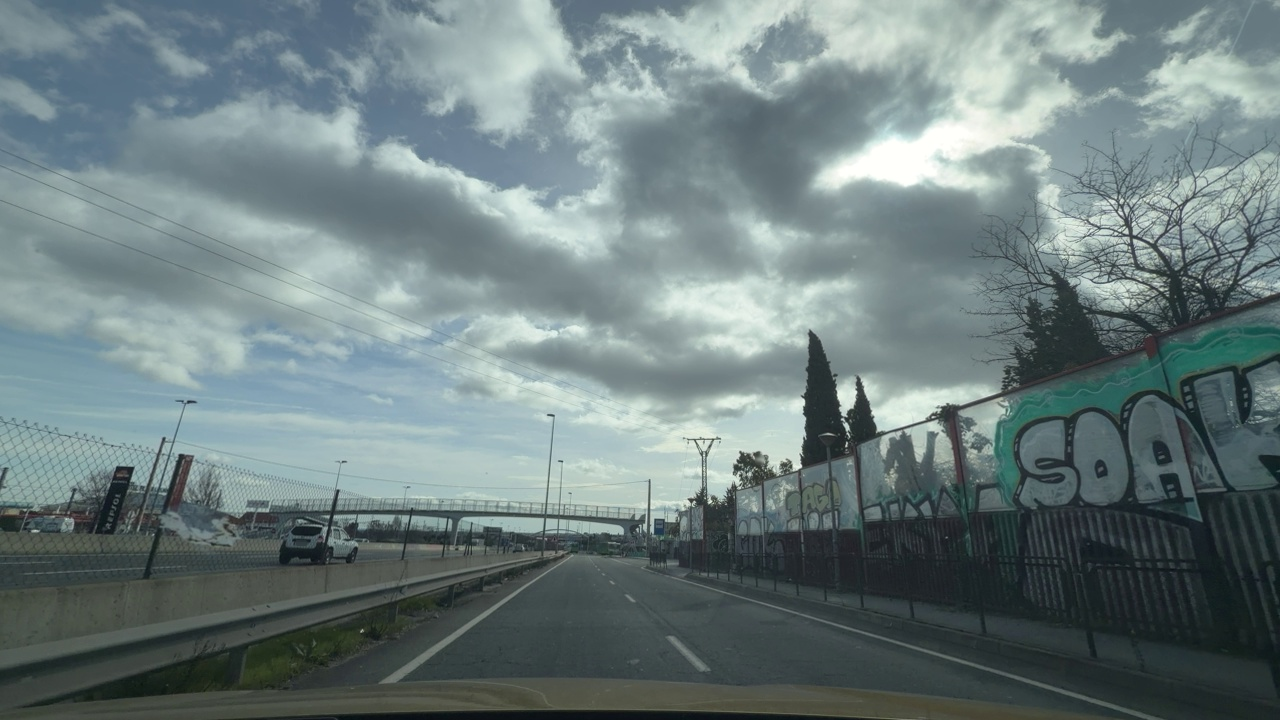
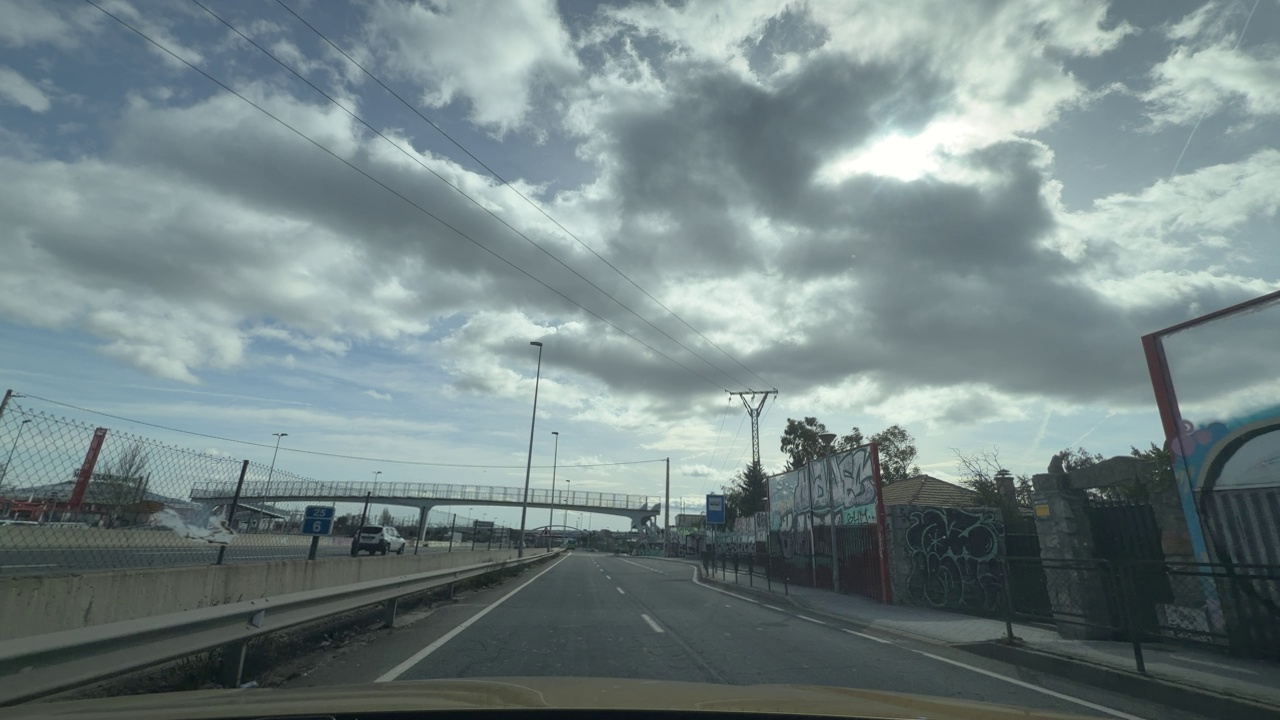
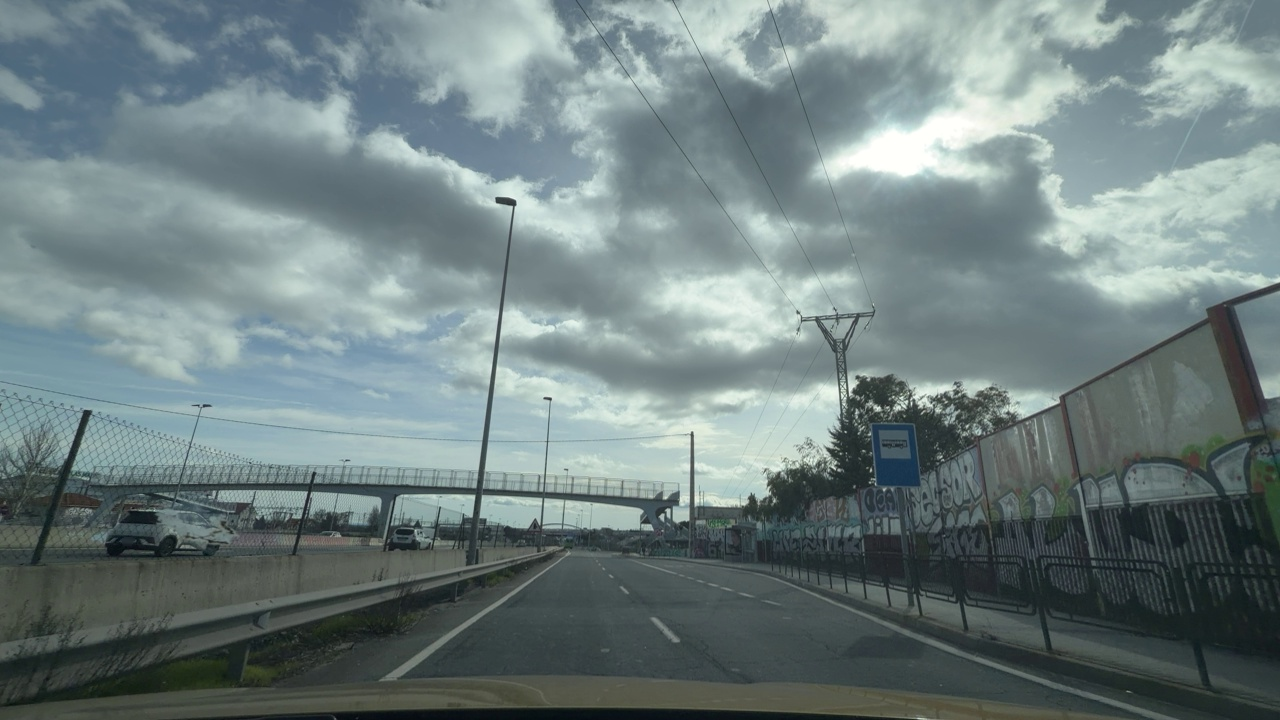
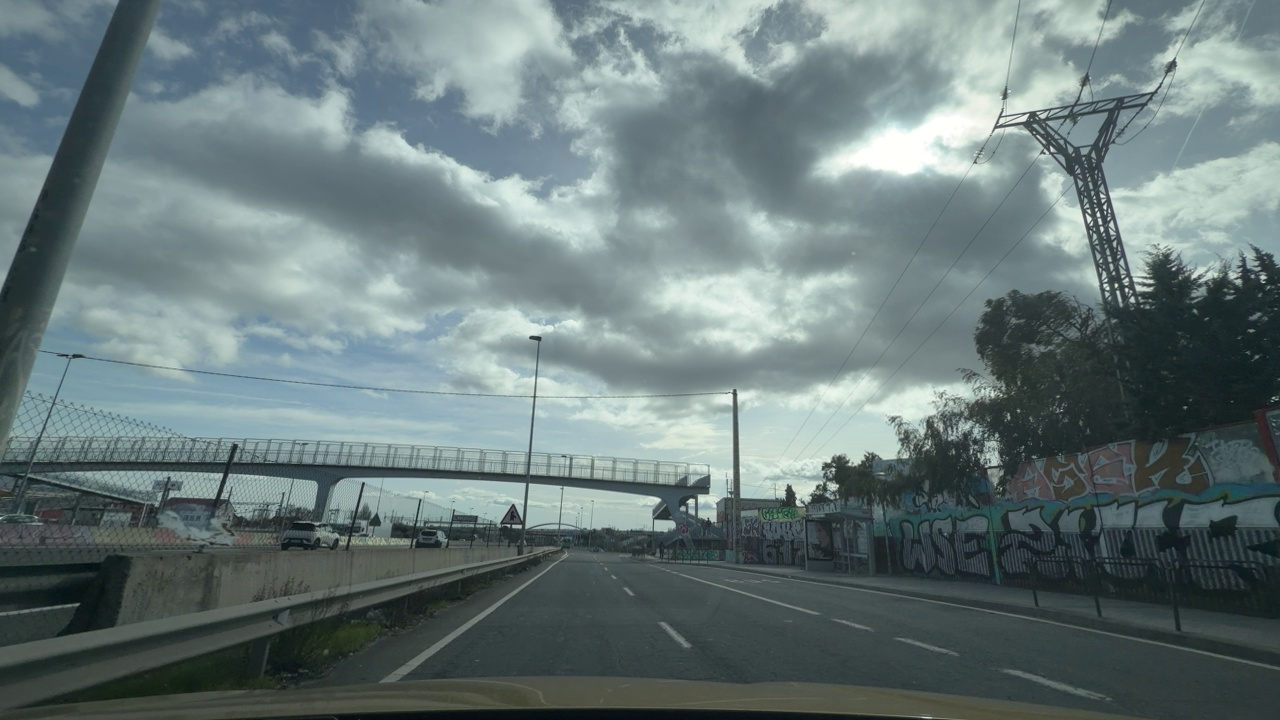
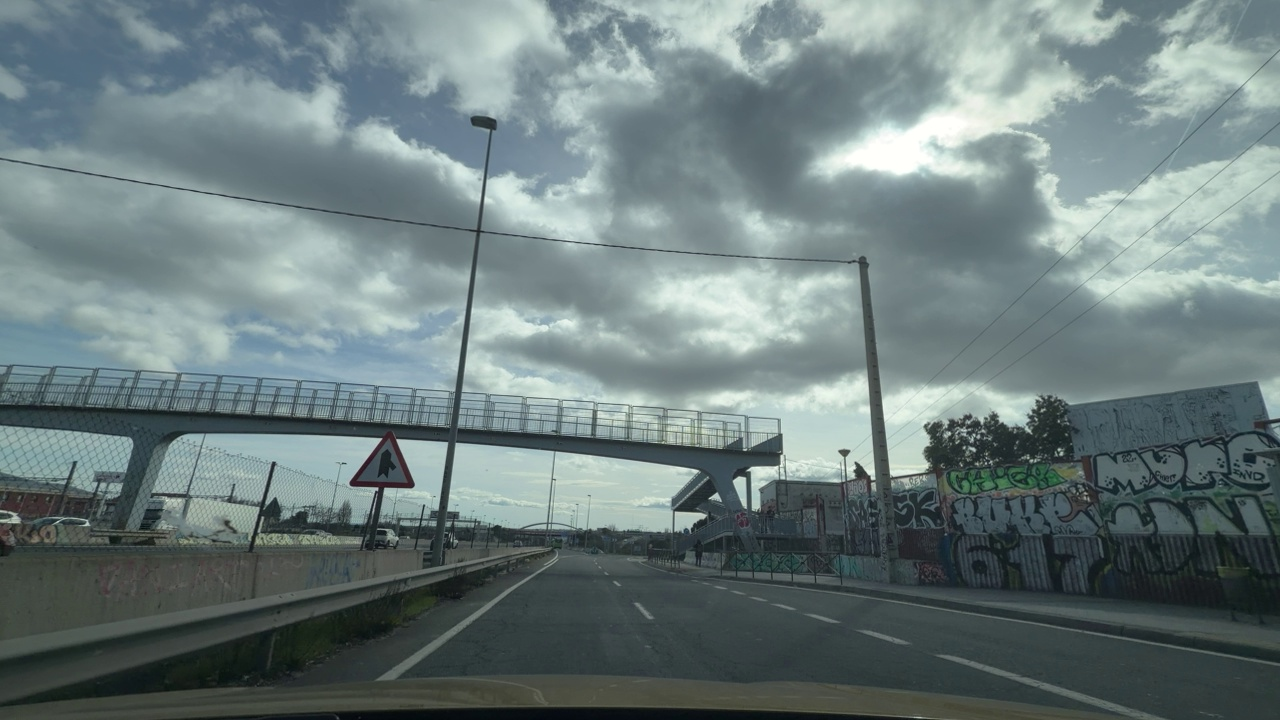
Situation: empty
Question: Are pedestrians or cyclists moving alongside the ego vehicle on the left side?
Answer: No
Reasoning: Nothing on the left side.

Situation: empty
Question: Is the ego vehicle currently traveling within an acceleration or merge lane?
Answer: No
Reasoning: Road with 2 lanes.

Situation: empty
Question: Is there an adjacent acceleration lane merging into the ego lane?
Answer: No
Reasoning: Bus stop on the right side.

Situation: empty
Question: Do the outer lane markings of an adjacent lane converge into the ego lane?
Answer: No
Reasoning: Yes, the merge can be caused by the lane widening at the bus stop